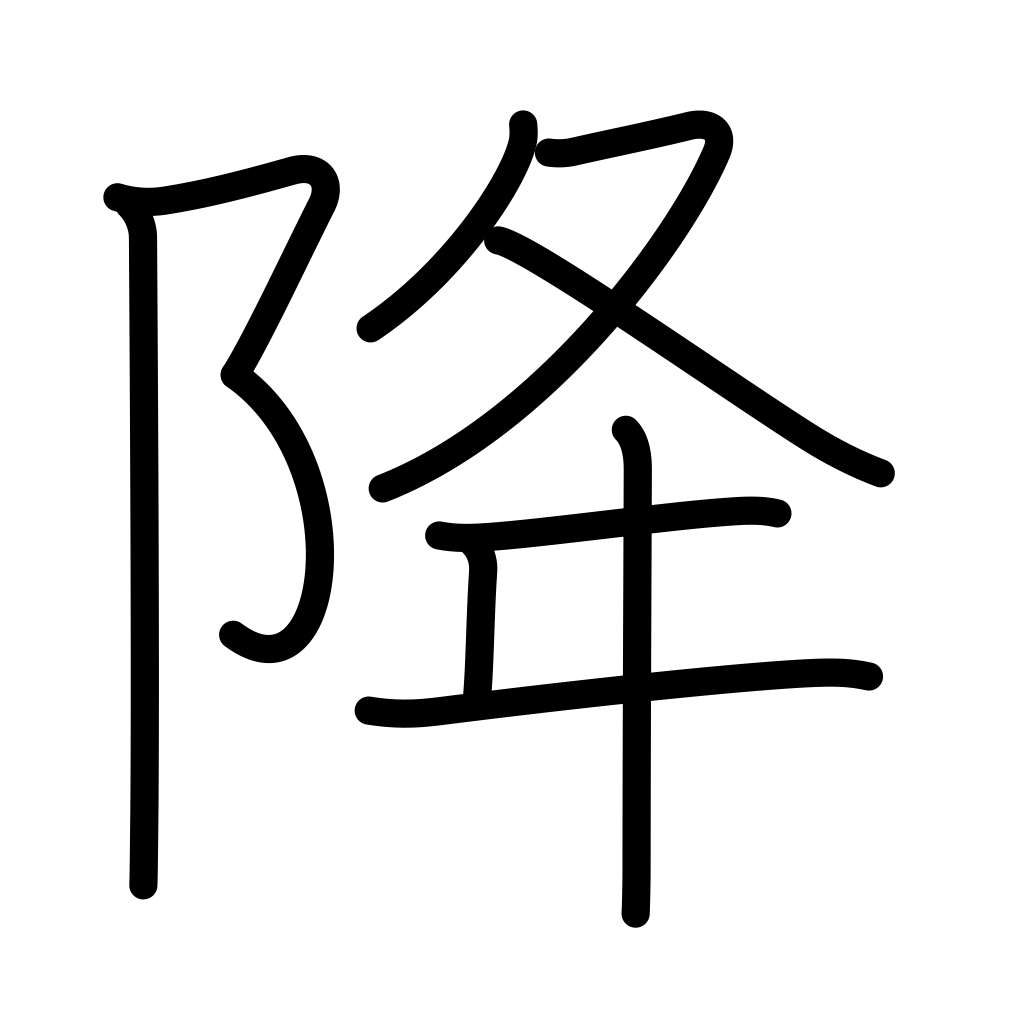
Meaning: descend, precipitate, fall, surrender